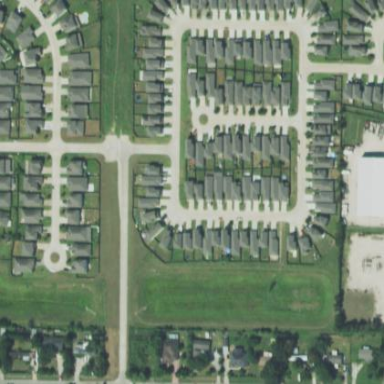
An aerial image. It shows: Residential area within neighborhood.